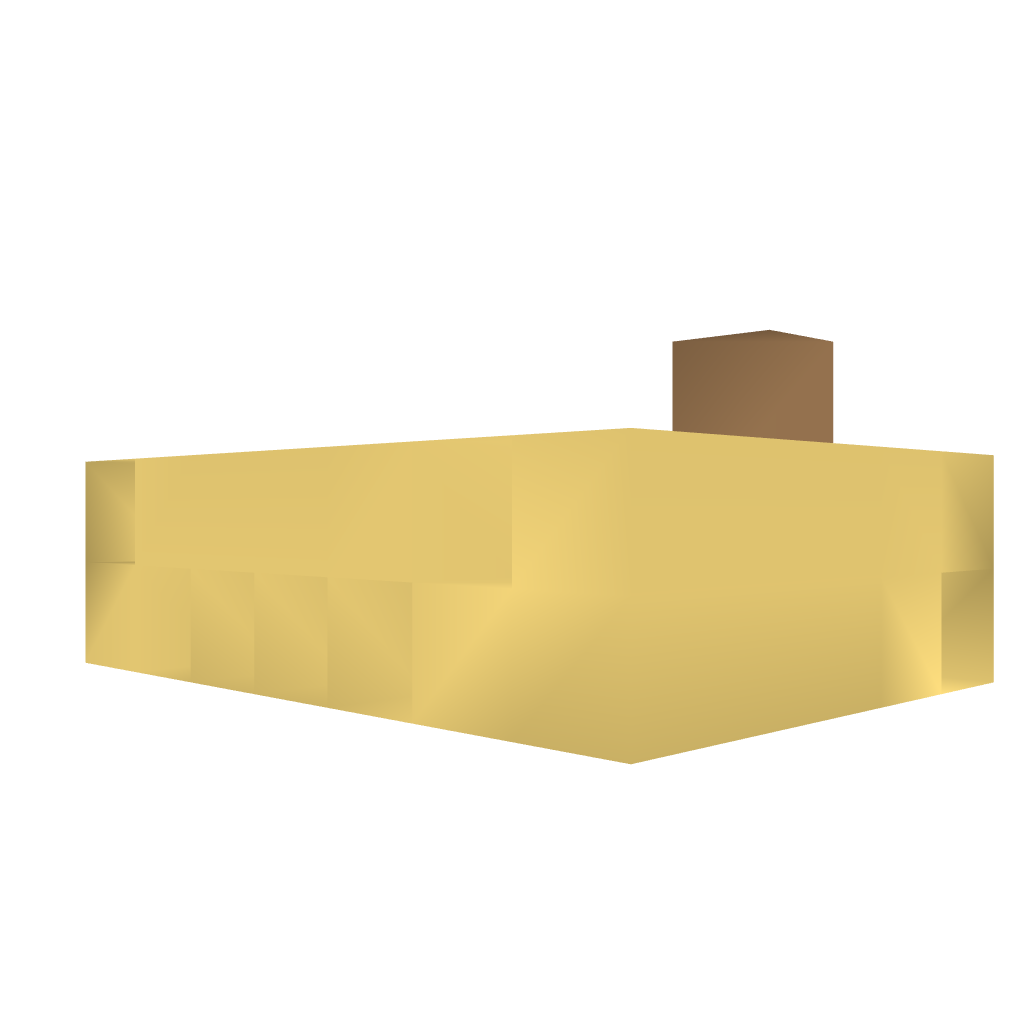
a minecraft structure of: Never Night Cube bad low quality